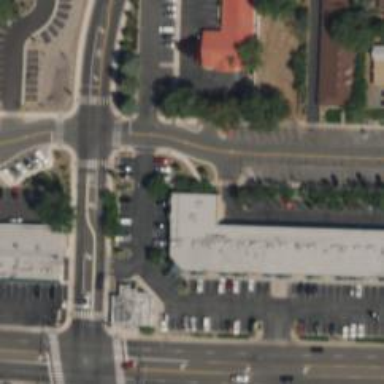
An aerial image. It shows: Retail area.